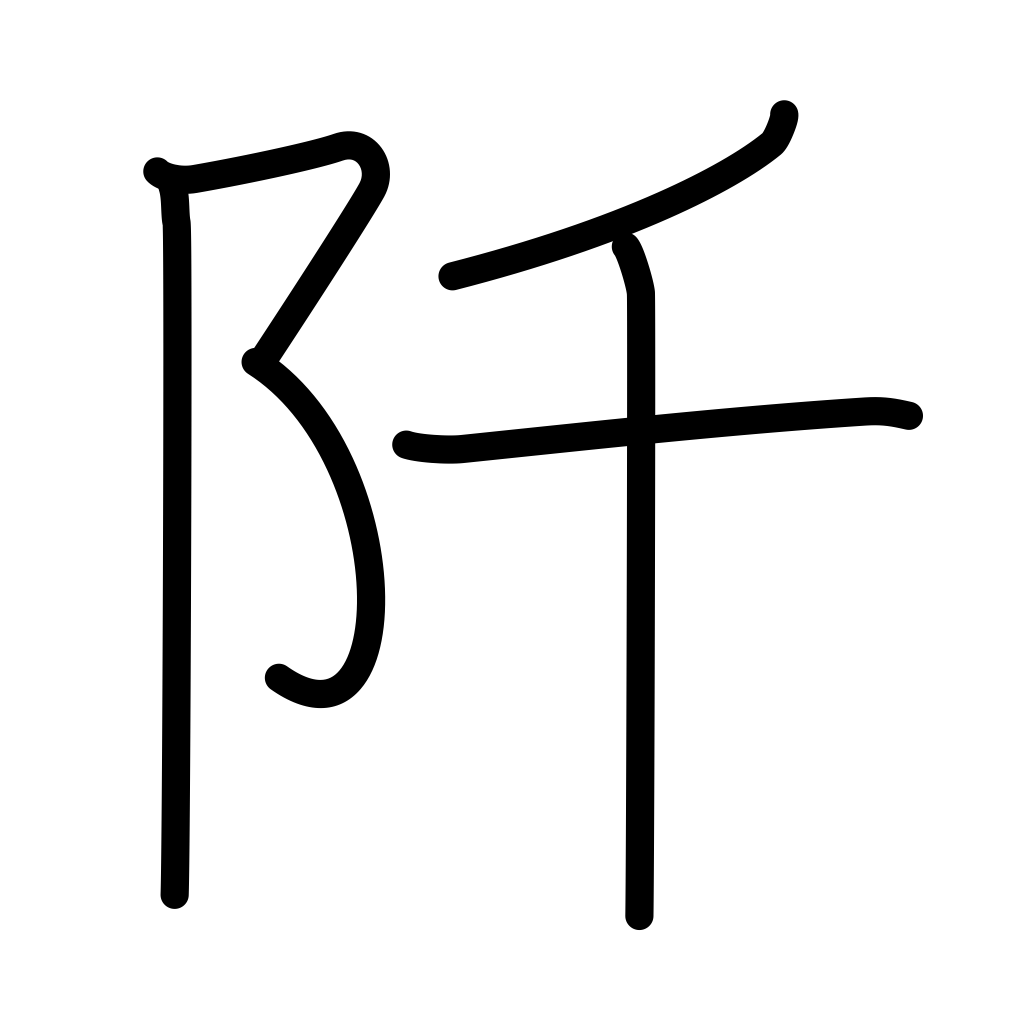
Meaning: thousand